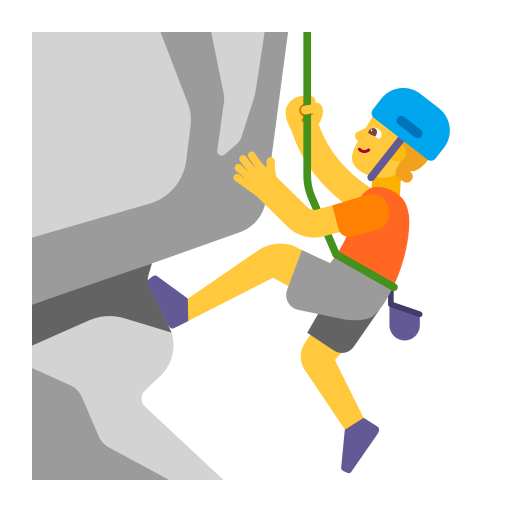
person climbing flat default